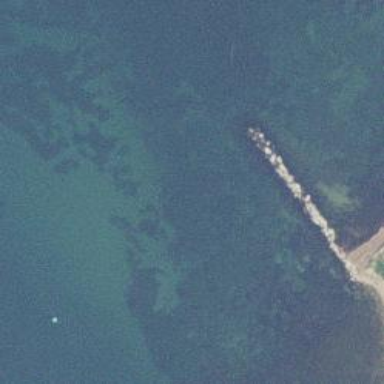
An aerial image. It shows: Breakwater structure.